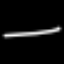
Label: line